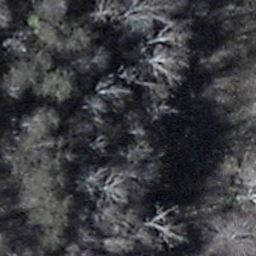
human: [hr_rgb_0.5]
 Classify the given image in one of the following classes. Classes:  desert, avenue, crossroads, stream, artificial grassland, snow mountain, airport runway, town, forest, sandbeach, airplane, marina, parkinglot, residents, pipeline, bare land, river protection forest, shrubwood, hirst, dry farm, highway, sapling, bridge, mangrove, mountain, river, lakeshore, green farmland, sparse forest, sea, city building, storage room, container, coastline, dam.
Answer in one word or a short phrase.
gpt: shrubwood